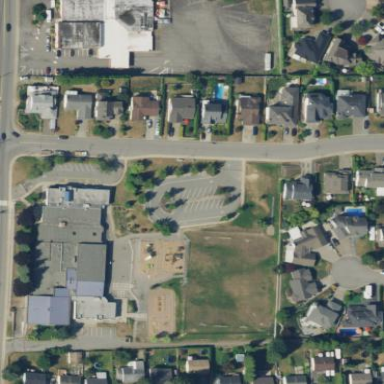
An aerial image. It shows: School.